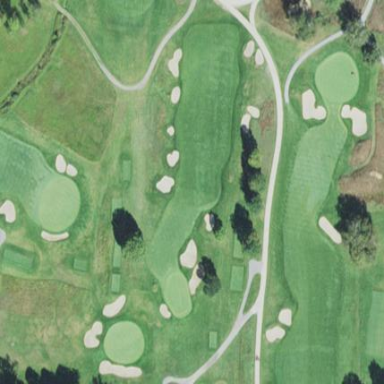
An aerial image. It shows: Grassy area designated as golf fairway.